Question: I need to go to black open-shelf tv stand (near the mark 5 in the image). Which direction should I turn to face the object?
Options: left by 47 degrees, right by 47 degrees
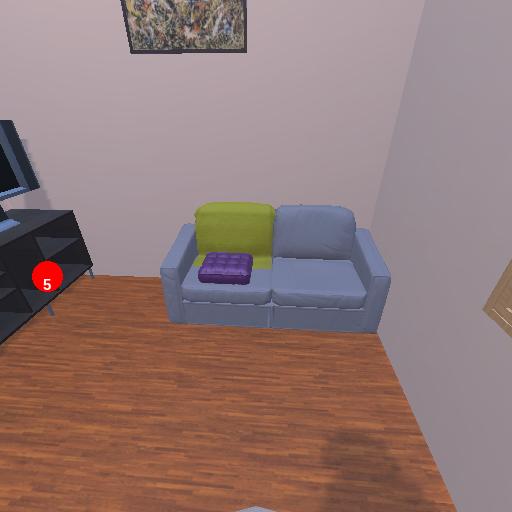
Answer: left by 47 degrees